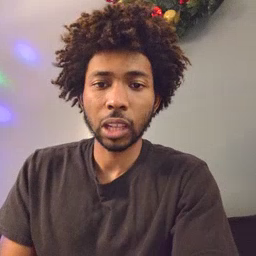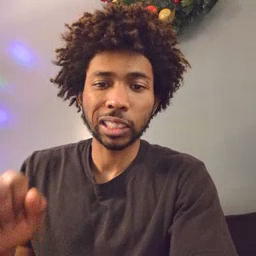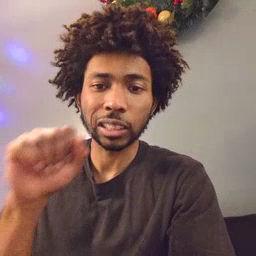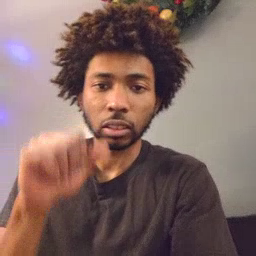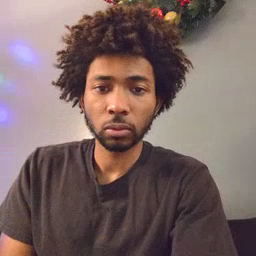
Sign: carrot